Interaction volume radius: 10 \u00c5
Interaction volume height: 20 \u00c5
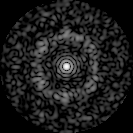
Disorder parameter: 0.785